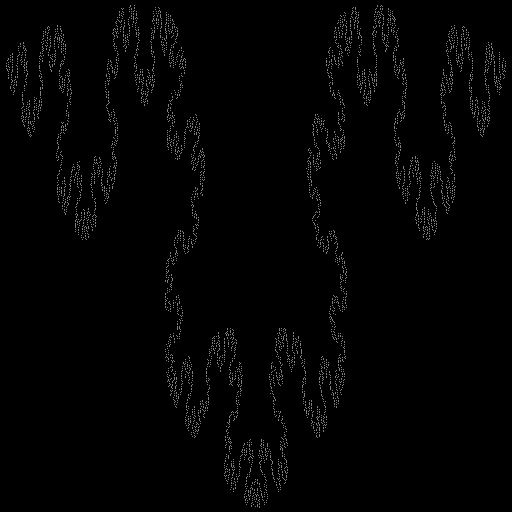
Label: koch_curve